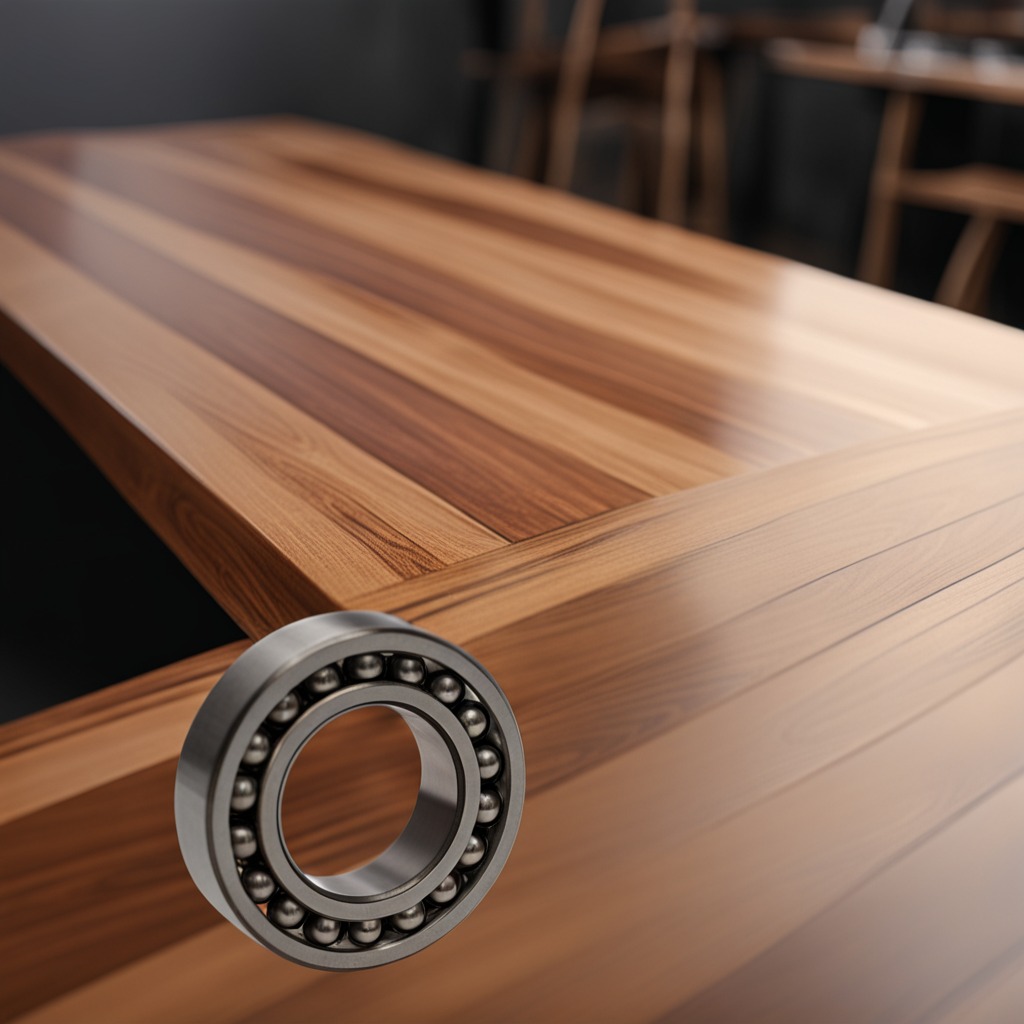
A metal ball bearing is lying on the wooden table.